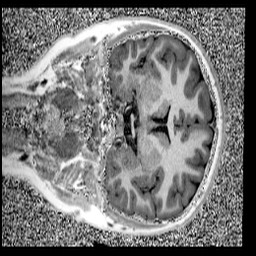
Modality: UNIT1
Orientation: coronal
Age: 14
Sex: female
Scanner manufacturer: siemens
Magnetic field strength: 3 T
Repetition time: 4 s
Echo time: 0.00299 s